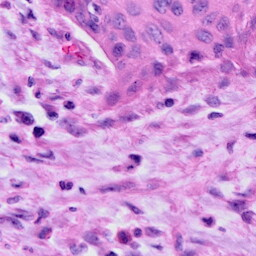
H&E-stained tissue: Cervix